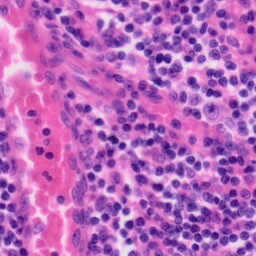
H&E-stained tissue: Tonsil